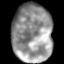
Tissue: lung
Cell type: T cells
Senescence score: 0.1263
Nuclear area (px): 2307
Mean DAPI intensity: 145.815